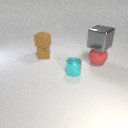
large red rubber sphere to the right of small brown rubber cube